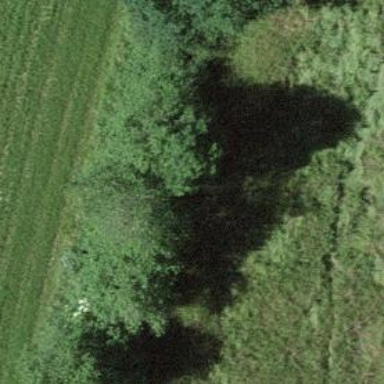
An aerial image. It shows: Beautiful tree in nature.